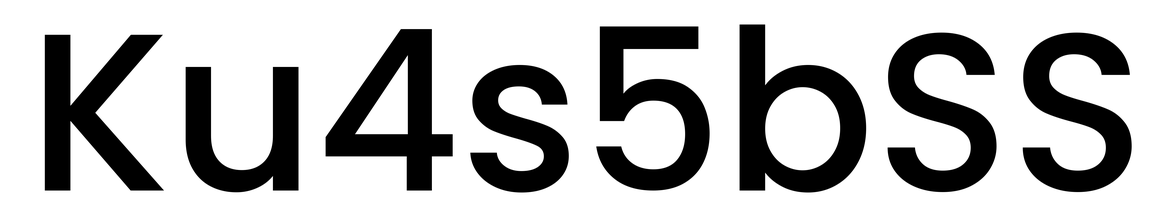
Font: Poppins-Medium